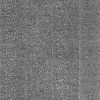
Atmospheric dust classification: dusty